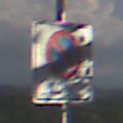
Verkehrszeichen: BeginnEingeschraenktesHalteverbotZone
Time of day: MorningAfternoon
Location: Outdoor (Nature)
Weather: PartlyCloudy
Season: NotSpecified
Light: Natural